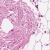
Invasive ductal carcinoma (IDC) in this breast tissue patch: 0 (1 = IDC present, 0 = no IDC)